Brain MRI, t1w sequence, axial 2D slice.
Patient: age 35, sex F, weight 78 kg, height 1.78 m
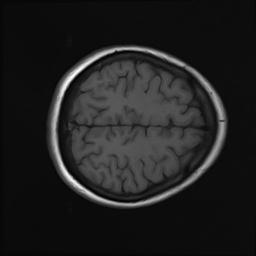